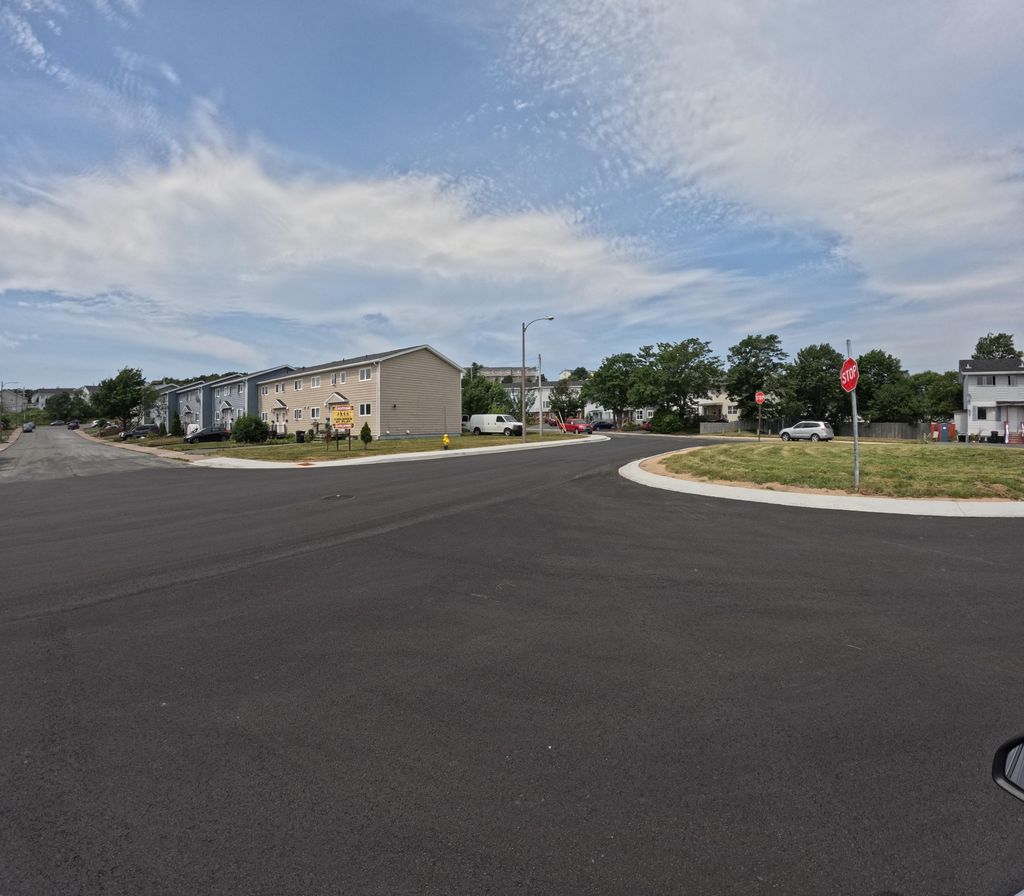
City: st_johns